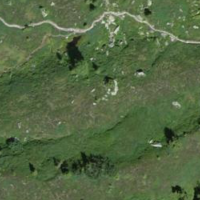
EUNIS habitat code: 26
Species observed at this site:
Vaccinium uliginosum